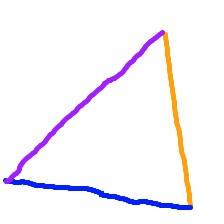
Shape: triangle